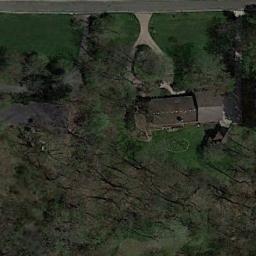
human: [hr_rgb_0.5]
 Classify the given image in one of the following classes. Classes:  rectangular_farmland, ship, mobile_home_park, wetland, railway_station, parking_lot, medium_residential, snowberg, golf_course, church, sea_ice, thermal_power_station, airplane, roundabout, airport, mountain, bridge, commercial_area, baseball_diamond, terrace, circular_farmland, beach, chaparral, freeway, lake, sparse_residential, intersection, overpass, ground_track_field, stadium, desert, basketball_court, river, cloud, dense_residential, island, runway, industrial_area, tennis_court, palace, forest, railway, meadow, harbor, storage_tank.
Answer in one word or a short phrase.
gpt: sparse_residential